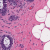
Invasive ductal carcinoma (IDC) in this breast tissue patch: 0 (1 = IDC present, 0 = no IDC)